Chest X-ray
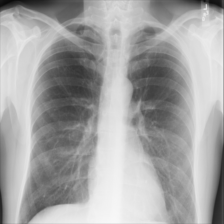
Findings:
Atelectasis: negative
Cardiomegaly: negative
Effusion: negative
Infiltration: negative
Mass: negative
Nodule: negative
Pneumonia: negative
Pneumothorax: negative
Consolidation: negative
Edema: negative
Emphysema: positive
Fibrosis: negative
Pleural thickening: negative
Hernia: negative